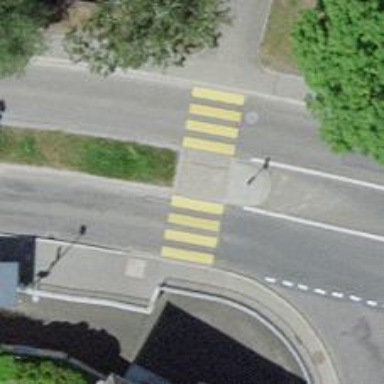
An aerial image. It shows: Uncontrolled crossing with zebra marking and island in the middle.